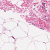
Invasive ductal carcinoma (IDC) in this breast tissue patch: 0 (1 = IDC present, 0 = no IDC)